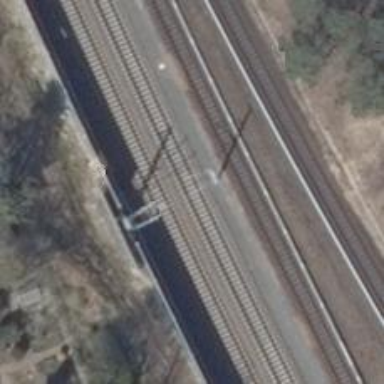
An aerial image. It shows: Railway milestone with catenary mast.